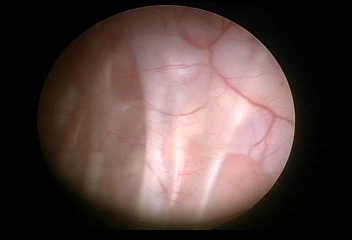
Modality: WLC
Class: Normal mucosa
Bladder cancer association: No